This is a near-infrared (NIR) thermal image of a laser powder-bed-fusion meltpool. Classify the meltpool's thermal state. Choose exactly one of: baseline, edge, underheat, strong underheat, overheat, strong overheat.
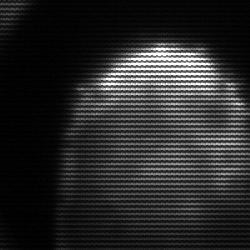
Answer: edge